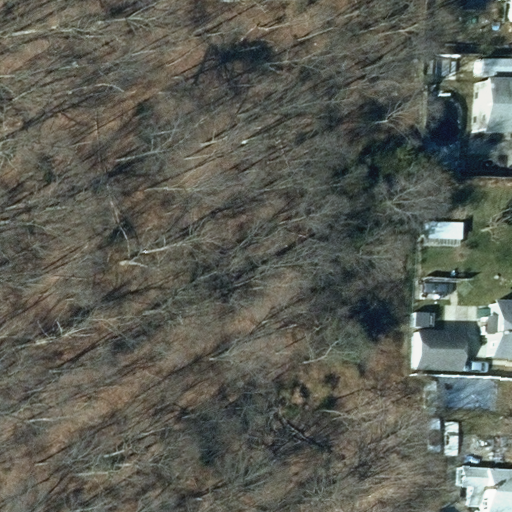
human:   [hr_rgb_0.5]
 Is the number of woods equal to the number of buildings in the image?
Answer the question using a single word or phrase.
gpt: no

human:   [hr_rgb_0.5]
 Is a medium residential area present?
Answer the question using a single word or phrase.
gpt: no

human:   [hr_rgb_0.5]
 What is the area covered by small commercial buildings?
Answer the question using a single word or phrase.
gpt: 0m2

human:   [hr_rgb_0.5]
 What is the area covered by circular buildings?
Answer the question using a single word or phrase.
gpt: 0m2

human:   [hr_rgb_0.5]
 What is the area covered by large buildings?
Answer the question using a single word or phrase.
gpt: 0m2

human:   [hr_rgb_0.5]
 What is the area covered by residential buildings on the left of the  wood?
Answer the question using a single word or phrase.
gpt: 0m2

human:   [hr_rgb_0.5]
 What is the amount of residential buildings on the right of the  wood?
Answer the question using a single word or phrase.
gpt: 4

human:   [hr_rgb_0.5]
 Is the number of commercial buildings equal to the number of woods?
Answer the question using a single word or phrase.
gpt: no

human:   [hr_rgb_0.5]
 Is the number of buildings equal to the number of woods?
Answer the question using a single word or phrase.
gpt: no

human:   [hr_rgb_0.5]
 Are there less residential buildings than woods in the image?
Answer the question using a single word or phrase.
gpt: no

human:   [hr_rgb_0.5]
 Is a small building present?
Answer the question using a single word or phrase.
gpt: yes

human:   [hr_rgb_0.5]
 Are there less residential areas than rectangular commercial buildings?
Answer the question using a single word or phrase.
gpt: no

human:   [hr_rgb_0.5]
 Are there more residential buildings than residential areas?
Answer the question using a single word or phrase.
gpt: yes

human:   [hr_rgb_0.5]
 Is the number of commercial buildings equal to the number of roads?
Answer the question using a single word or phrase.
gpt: yes

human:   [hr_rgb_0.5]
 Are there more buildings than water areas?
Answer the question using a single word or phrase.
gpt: yes

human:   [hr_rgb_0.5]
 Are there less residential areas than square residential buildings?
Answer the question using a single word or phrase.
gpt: no

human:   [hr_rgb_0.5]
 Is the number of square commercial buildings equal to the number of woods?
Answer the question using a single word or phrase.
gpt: no

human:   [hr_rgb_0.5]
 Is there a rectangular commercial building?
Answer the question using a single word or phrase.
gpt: no

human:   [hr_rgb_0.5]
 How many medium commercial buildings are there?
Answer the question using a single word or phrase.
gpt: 0

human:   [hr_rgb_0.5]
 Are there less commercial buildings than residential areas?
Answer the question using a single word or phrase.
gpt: yes

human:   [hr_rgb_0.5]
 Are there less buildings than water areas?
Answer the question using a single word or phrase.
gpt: no

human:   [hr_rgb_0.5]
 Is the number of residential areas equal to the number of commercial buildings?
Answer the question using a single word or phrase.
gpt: no

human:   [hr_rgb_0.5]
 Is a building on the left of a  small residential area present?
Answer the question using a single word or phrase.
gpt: no

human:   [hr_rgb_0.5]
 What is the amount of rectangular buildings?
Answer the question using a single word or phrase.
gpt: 6

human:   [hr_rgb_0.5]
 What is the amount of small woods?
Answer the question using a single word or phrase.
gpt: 0

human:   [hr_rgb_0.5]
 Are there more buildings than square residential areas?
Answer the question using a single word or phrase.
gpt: yes

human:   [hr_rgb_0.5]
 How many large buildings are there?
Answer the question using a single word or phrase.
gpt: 0

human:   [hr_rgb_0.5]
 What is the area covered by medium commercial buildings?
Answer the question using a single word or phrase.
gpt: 0m2

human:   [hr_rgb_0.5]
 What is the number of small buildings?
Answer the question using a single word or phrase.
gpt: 6

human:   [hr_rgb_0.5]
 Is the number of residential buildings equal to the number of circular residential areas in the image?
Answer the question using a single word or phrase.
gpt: no

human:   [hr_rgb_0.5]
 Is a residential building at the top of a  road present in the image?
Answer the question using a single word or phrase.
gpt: no

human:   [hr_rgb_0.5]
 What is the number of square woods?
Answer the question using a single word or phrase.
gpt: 0

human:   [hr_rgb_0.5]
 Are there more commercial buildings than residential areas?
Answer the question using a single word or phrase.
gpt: no

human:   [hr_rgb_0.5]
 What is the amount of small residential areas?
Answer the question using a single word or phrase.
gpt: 0

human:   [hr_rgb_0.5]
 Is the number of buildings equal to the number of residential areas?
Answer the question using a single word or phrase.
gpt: no

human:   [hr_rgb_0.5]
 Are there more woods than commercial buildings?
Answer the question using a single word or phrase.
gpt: yes